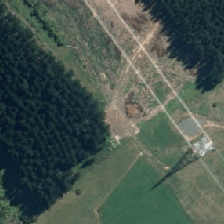
Land cover: harvested_forest